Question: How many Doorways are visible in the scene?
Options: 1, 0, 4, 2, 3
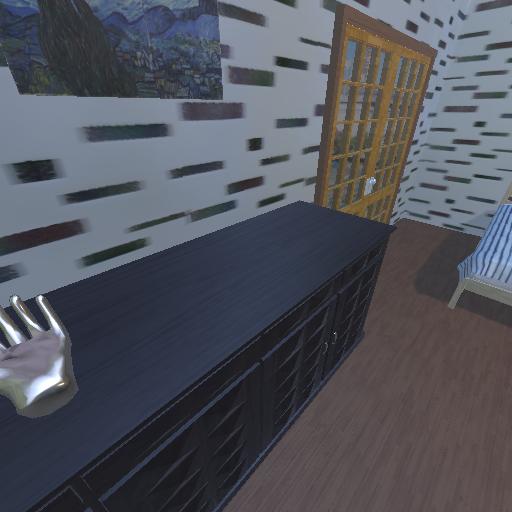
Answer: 1